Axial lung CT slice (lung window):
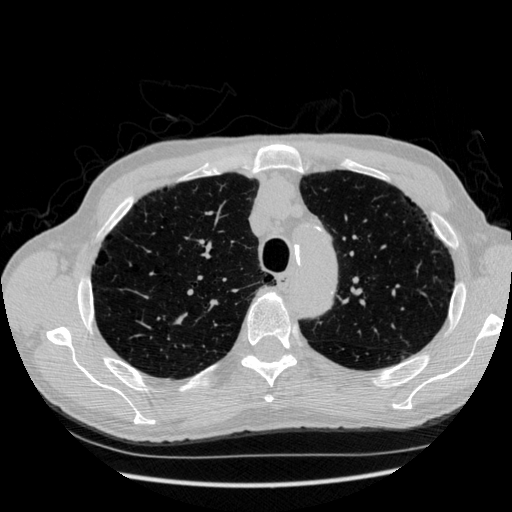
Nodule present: no